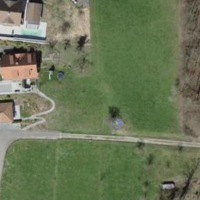
EUNIS habitat code: 52
Species observed at this site:
Pseudochorthippus parallelus
Phaneroptera falcata